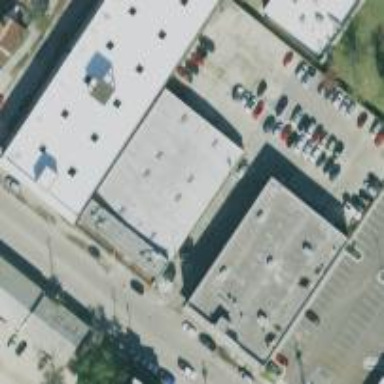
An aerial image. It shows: Retail building.